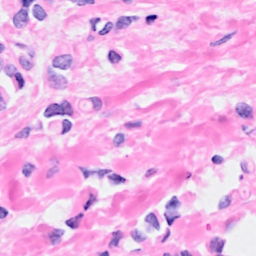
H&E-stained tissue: Breast